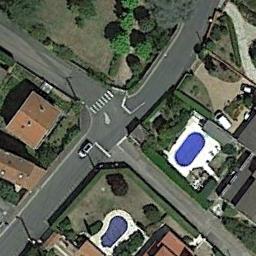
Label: intersection